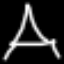
Label: The Eiffel Tower